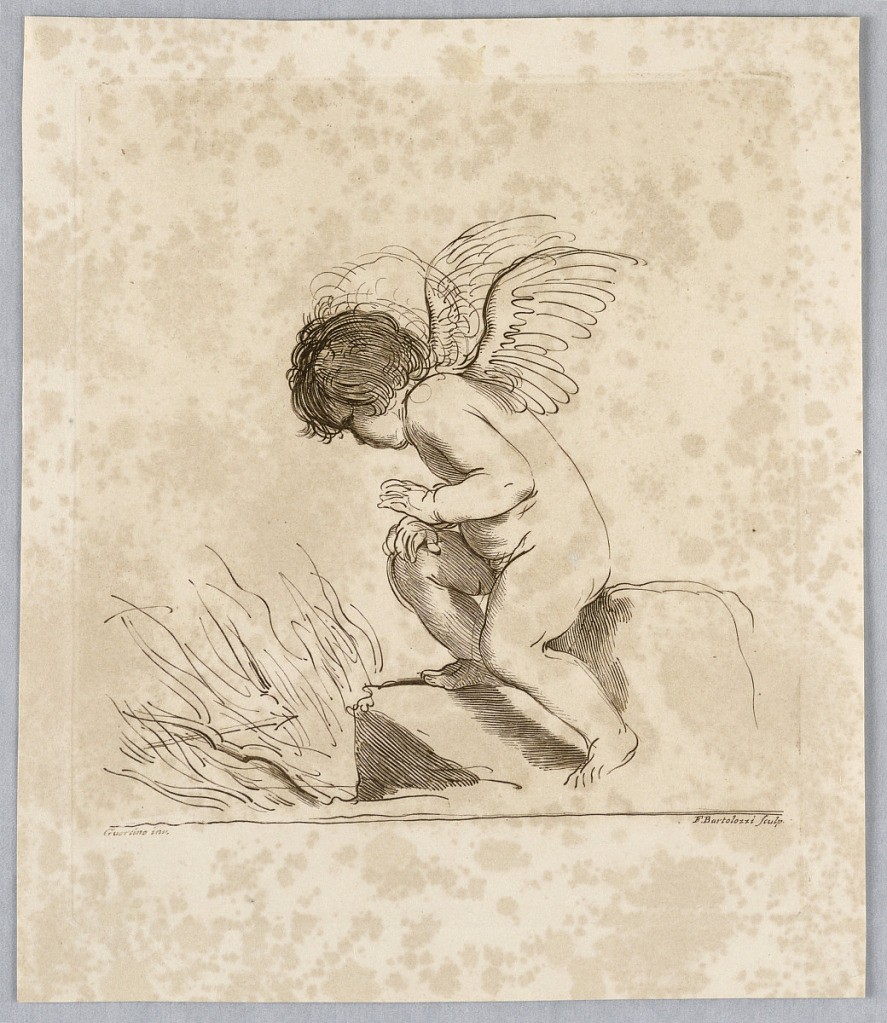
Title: Cupid with a Dart
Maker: Francesco Bartolozzi, Italian, active England, 1727–1815
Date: ca. 1760–1770
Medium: Engraving in brown ink on white paper
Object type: Print
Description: Cupid sits and peers left over some rocks, at his bow and arrow, which appear to be in flames.